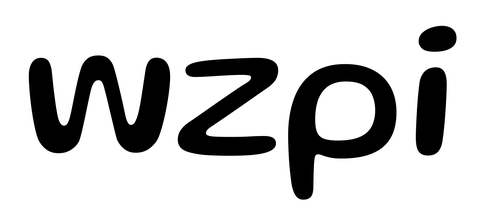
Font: Gluten_Regular